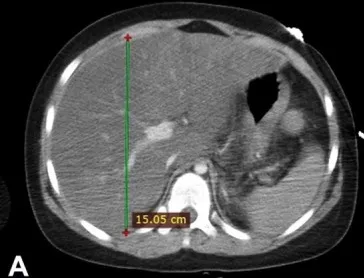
The abdominal CT scan shows unevenly distributed liver steatosis and hepatomegaly.
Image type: radiology (ct)